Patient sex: M
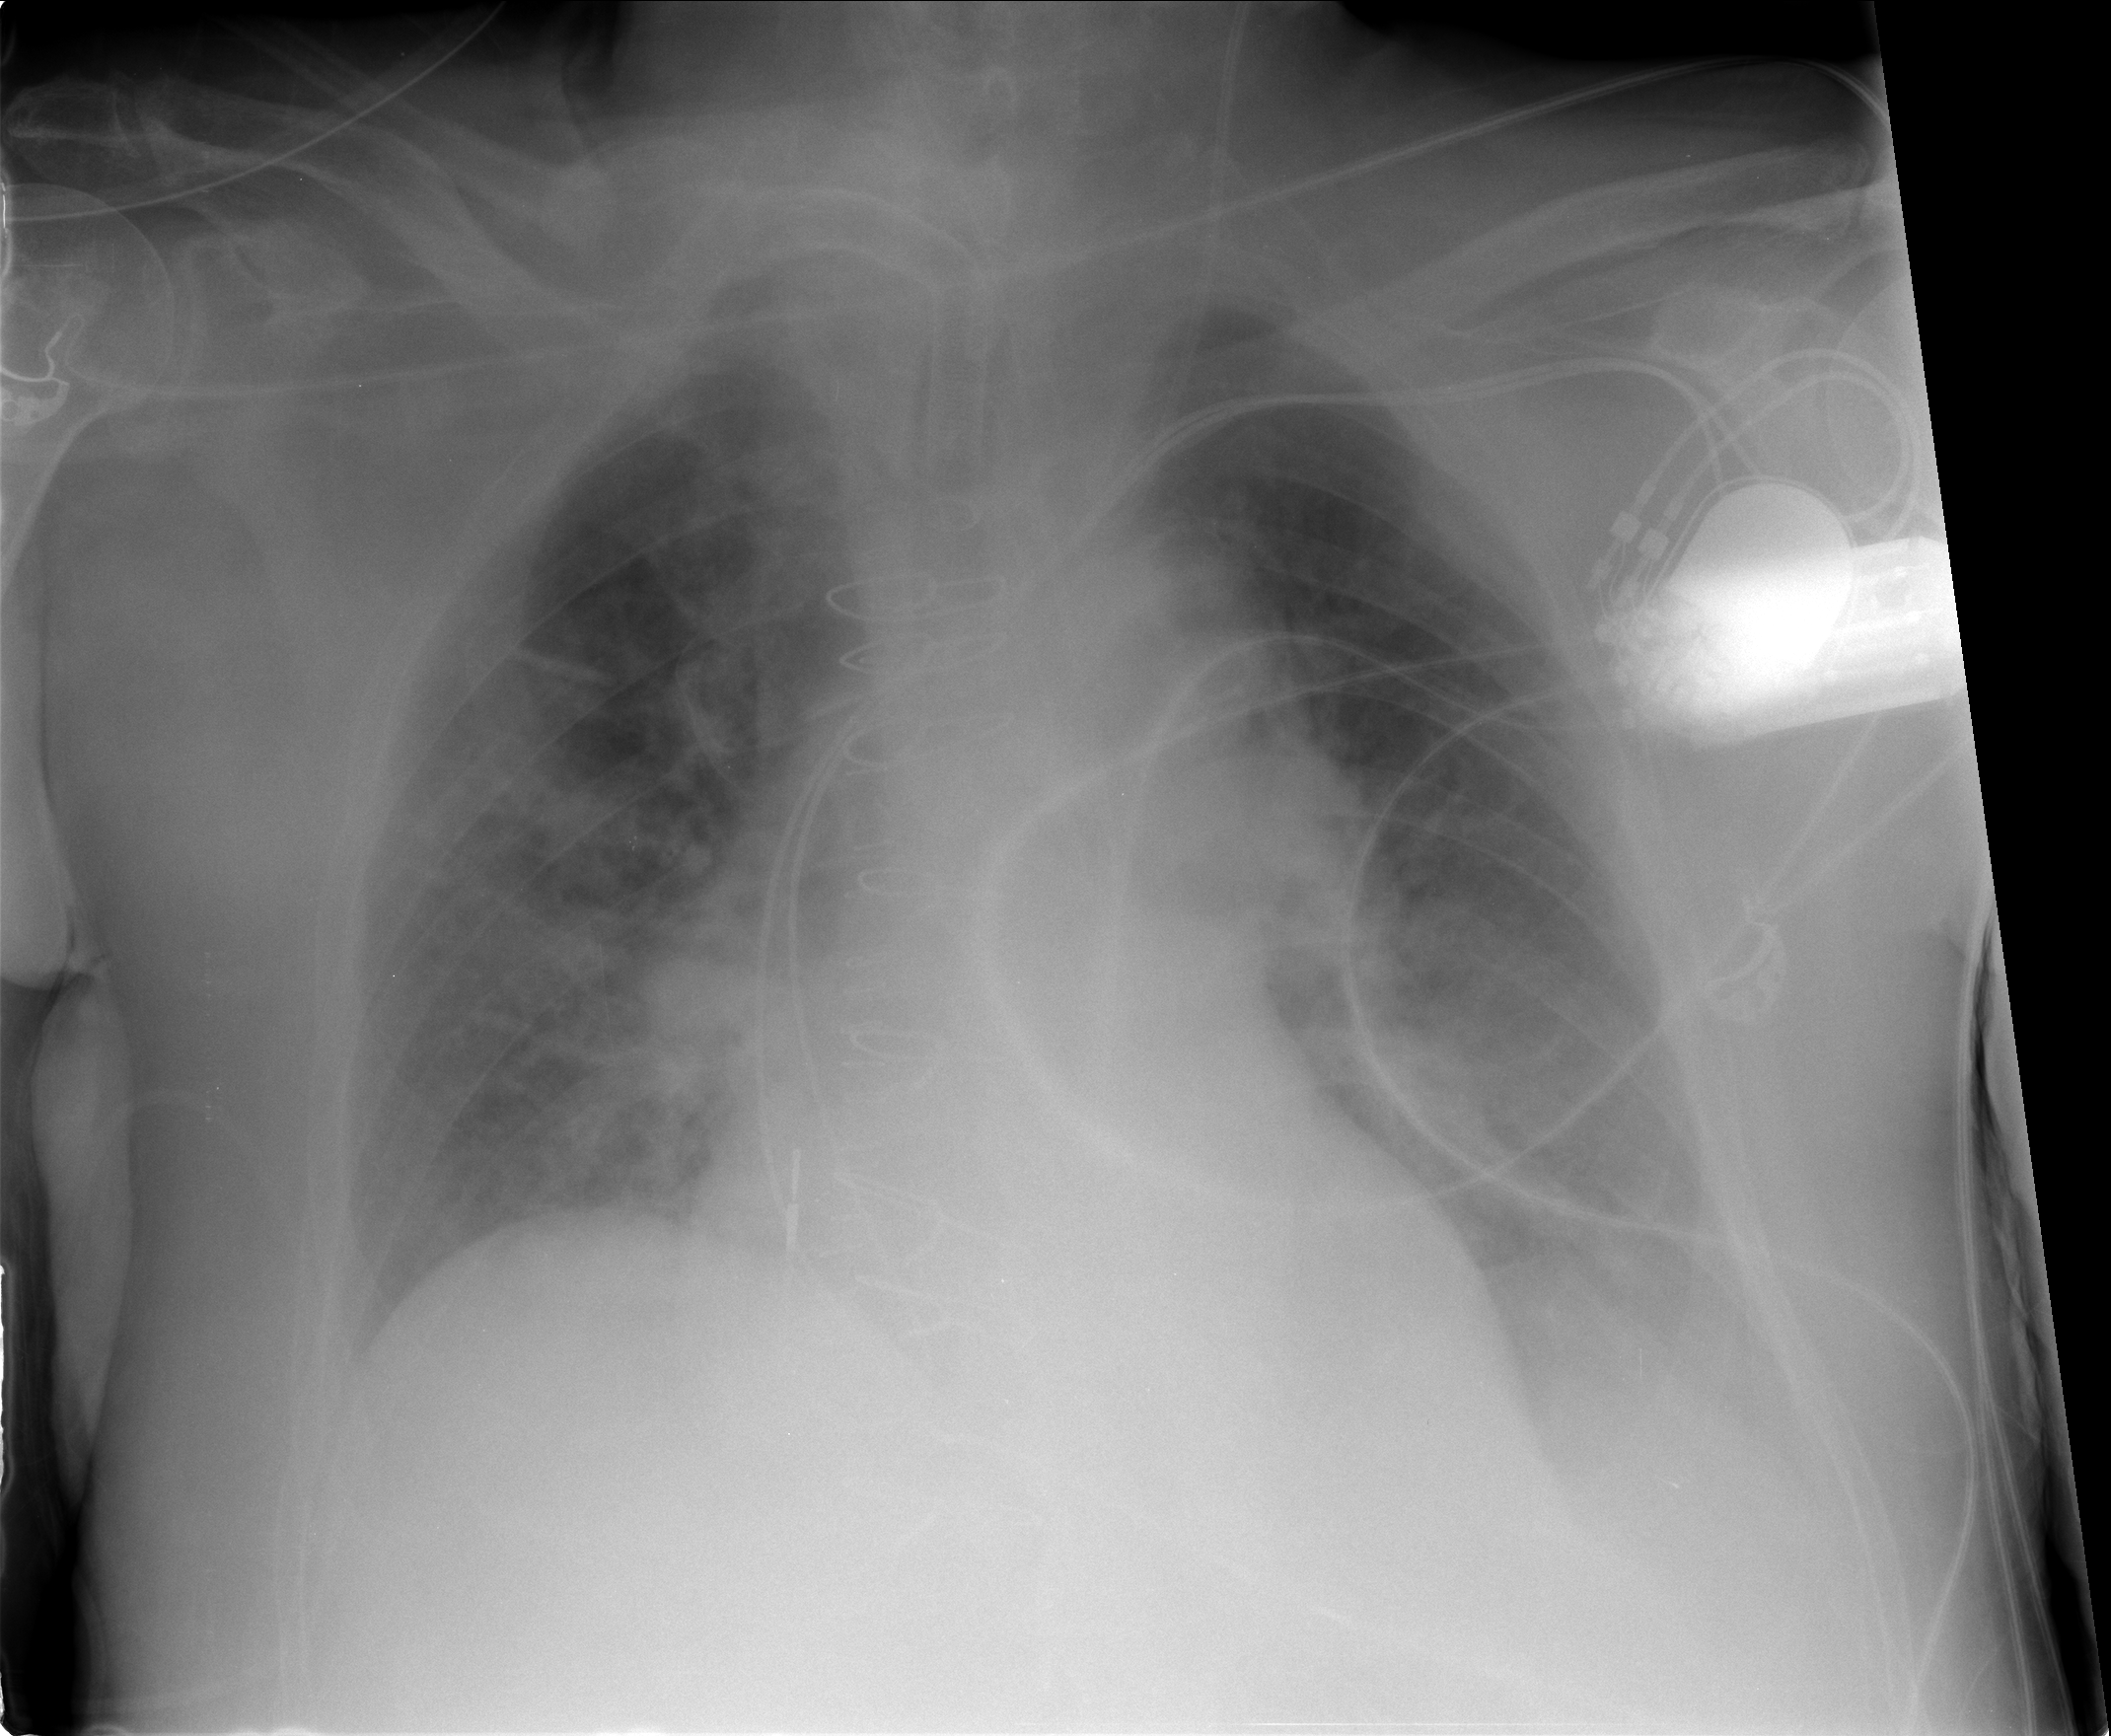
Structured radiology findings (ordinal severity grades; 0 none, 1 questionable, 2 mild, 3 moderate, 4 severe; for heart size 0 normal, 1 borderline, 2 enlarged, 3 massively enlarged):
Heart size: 0
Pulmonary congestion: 2
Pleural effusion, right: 1
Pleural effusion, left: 2
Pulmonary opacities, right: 2
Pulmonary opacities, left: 0
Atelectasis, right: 2
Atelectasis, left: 2